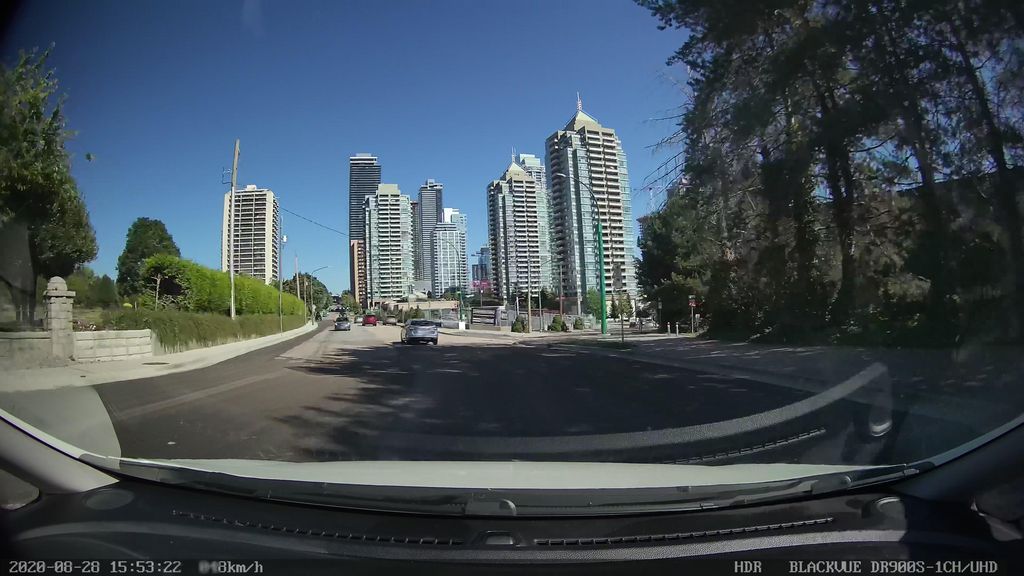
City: vancouver